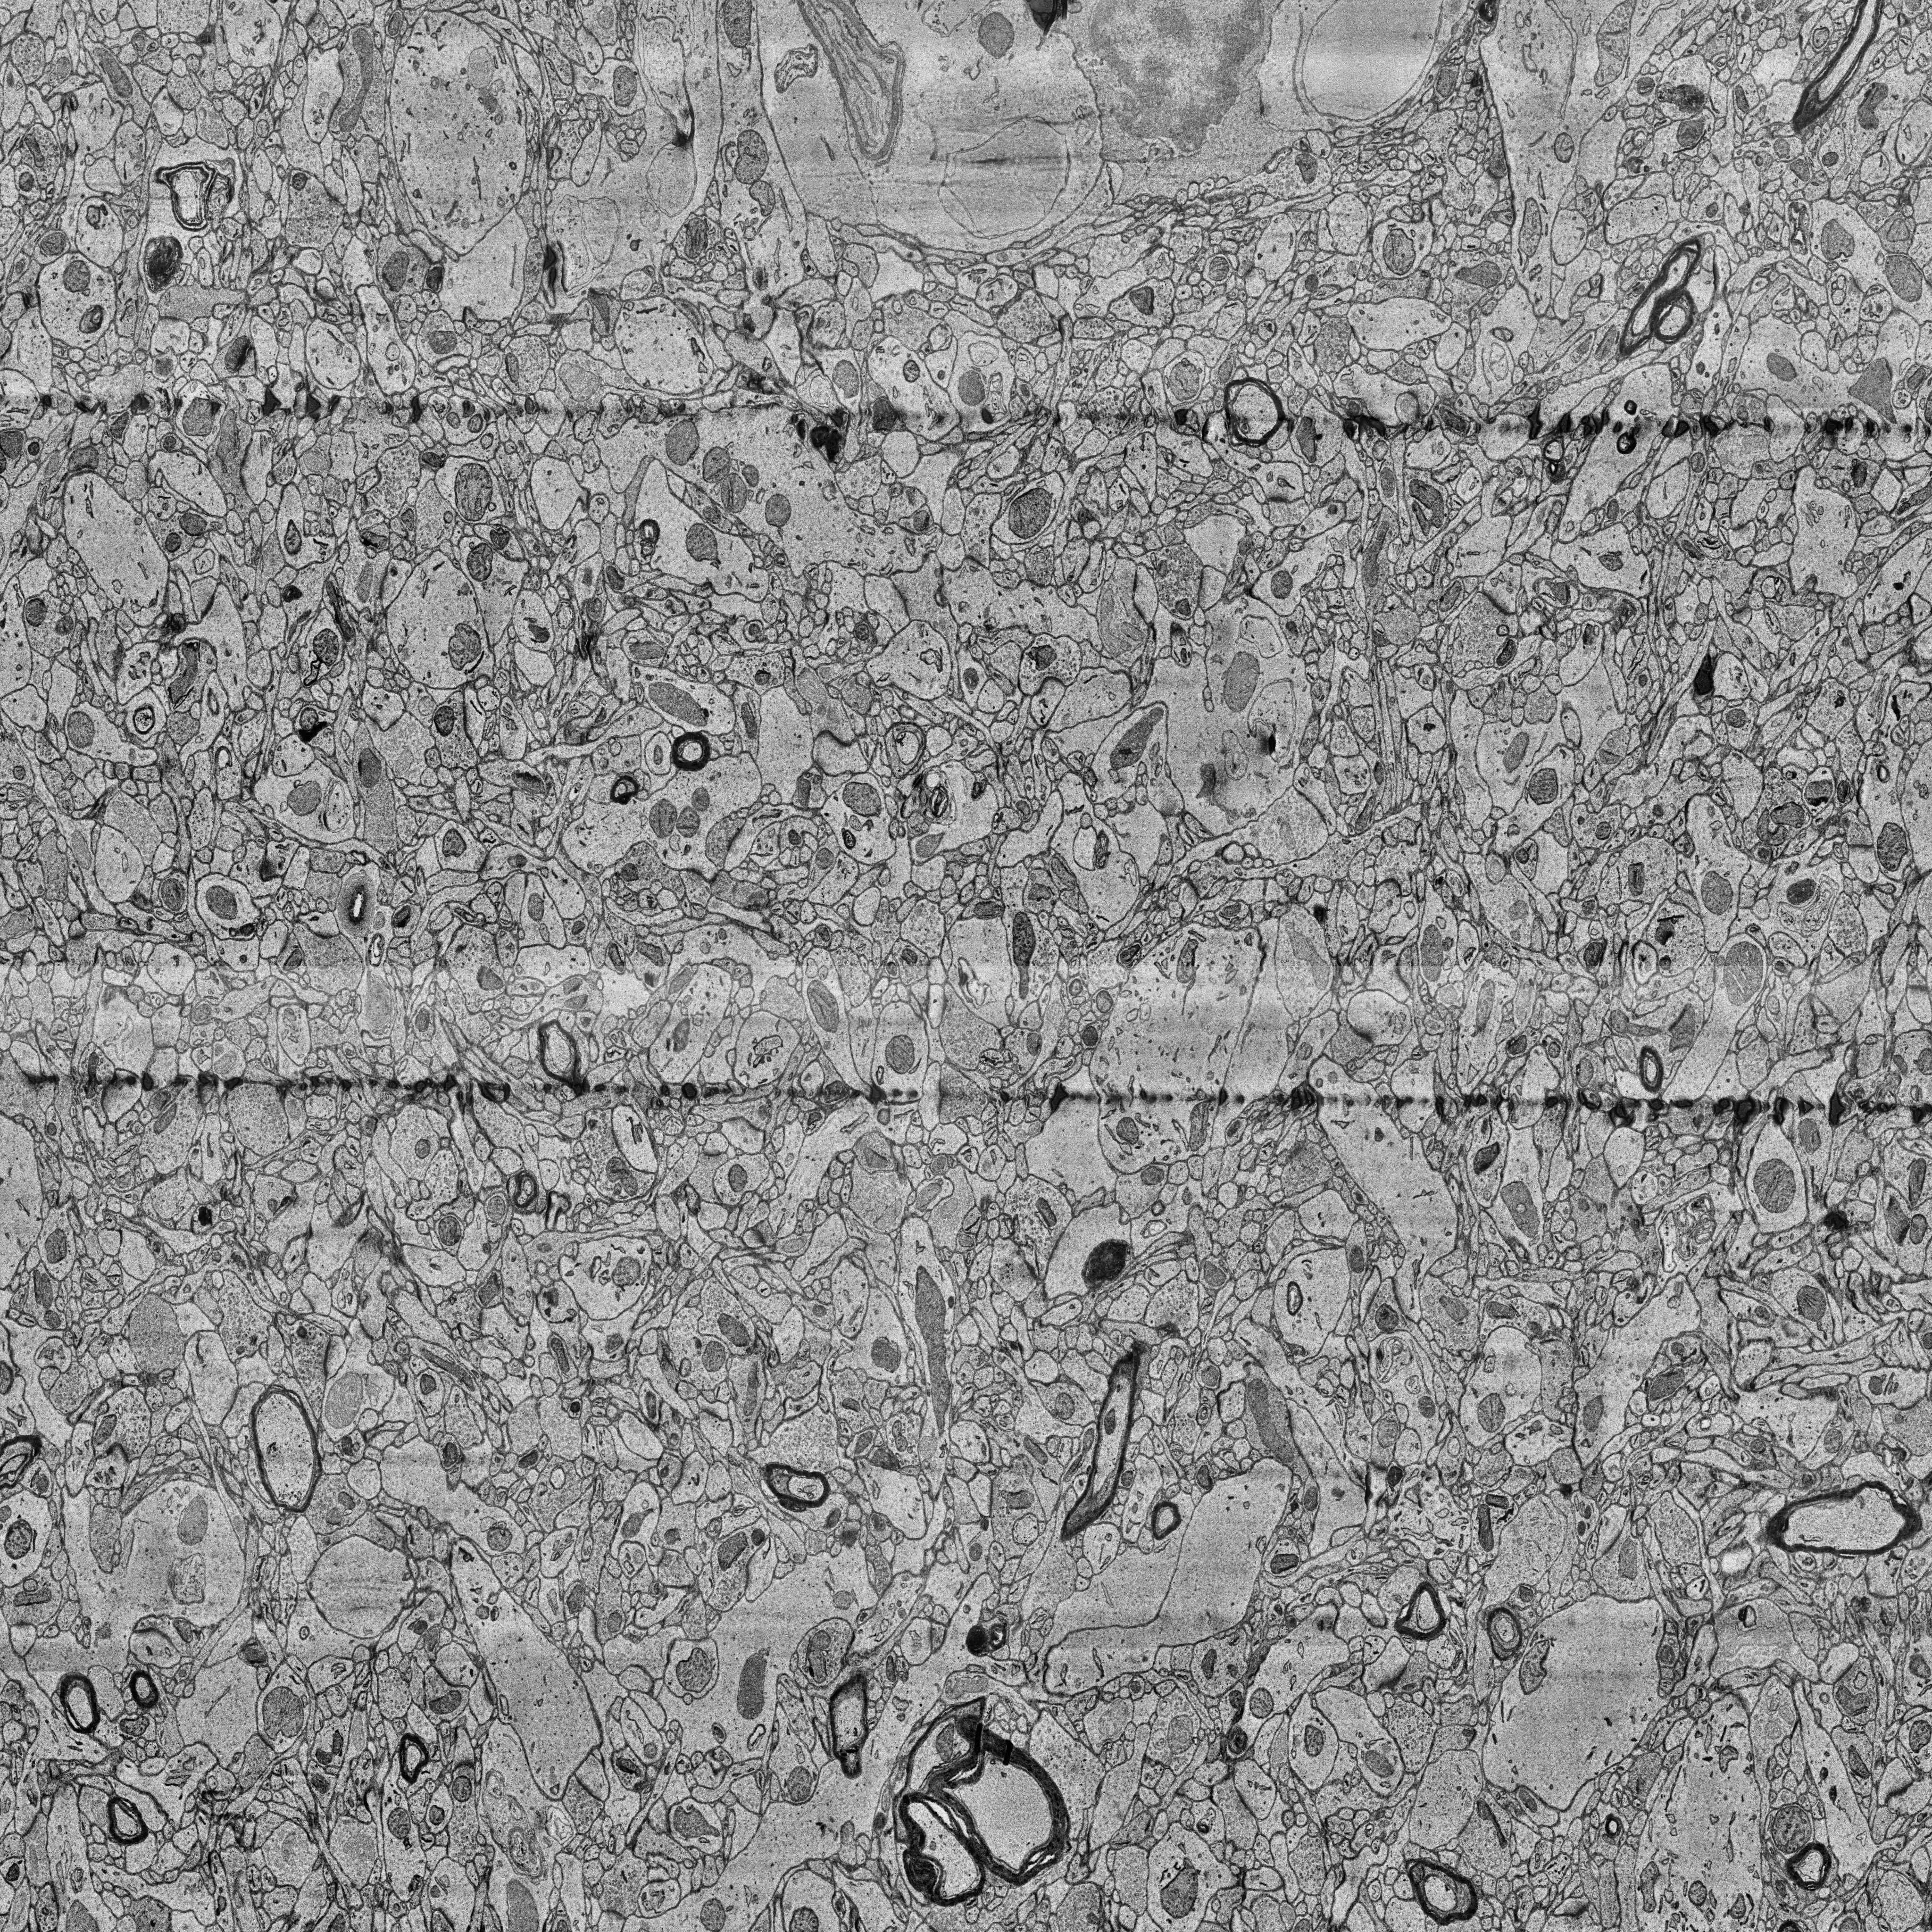
Electron microscopy slice of human cortex tissue
Slice depth (z): 132
Mitochondria instances in slice: 491